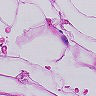
Metastatic tissue present: no